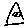
Label: triangle